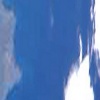
Label: water